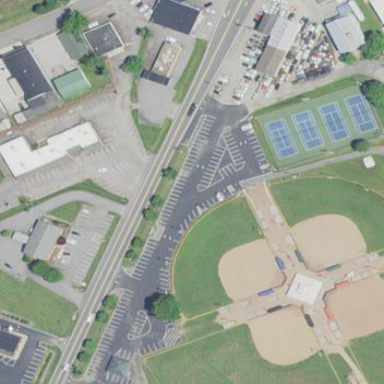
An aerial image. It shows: Baseball pitch for leisure and sports activities.